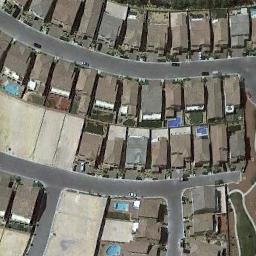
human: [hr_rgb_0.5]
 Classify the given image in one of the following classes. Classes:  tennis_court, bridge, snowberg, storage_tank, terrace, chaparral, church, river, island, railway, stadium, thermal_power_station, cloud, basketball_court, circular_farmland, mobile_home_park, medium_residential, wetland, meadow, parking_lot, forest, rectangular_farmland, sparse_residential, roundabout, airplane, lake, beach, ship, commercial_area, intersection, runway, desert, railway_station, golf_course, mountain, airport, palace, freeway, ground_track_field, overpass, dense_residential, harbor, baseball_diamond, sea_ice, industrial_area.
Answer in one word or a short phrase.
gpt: dense_residential